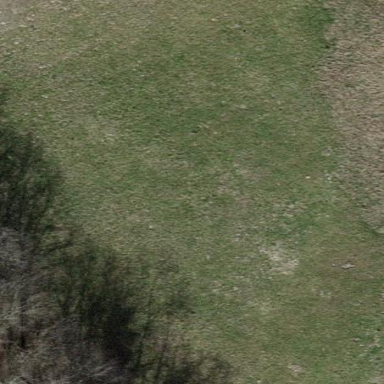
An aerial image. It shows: Open area covered with grass.